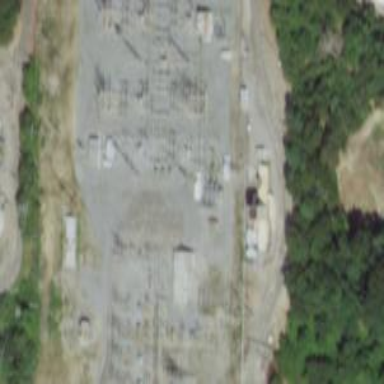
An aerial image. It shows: Power substation.